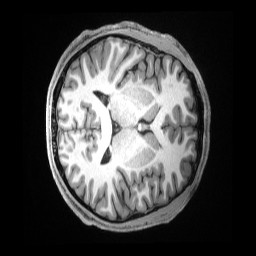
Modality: T1w
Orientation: axial
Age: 29
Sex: male
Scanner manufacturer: siemens
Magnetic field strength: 3 T
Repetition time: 2.5 s
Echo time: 0.00181 s